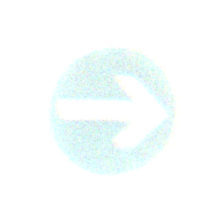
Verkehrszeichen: VorgeschriebeneFahrtrichtungHierRechts
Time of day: MorningAfternoon
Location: Outdoor (Suburban)
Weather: PartlyCloudy
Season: NotSpecified
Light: Natural